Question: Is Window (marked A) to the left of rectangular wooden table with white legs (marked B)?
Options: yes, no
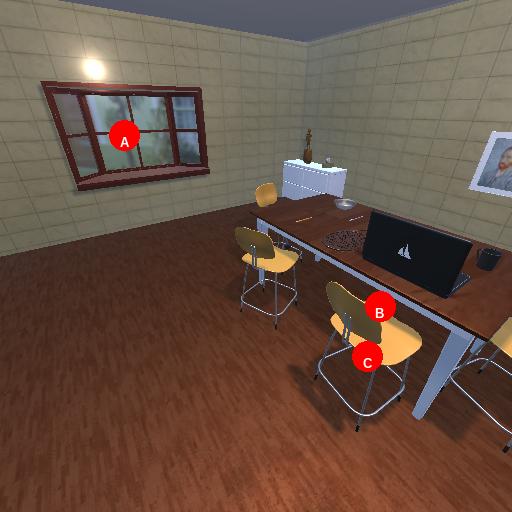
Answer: yes